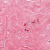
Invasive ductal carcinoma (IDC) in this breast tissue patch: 0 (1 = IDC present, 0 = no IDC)